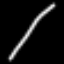
Label: line